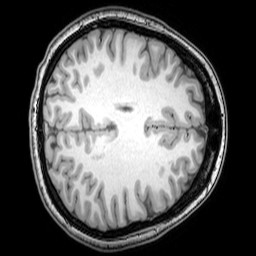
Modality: T1w
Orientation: axial
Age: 24
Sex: female
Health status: healthy
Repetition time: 0.081 s
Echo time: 0.037 s